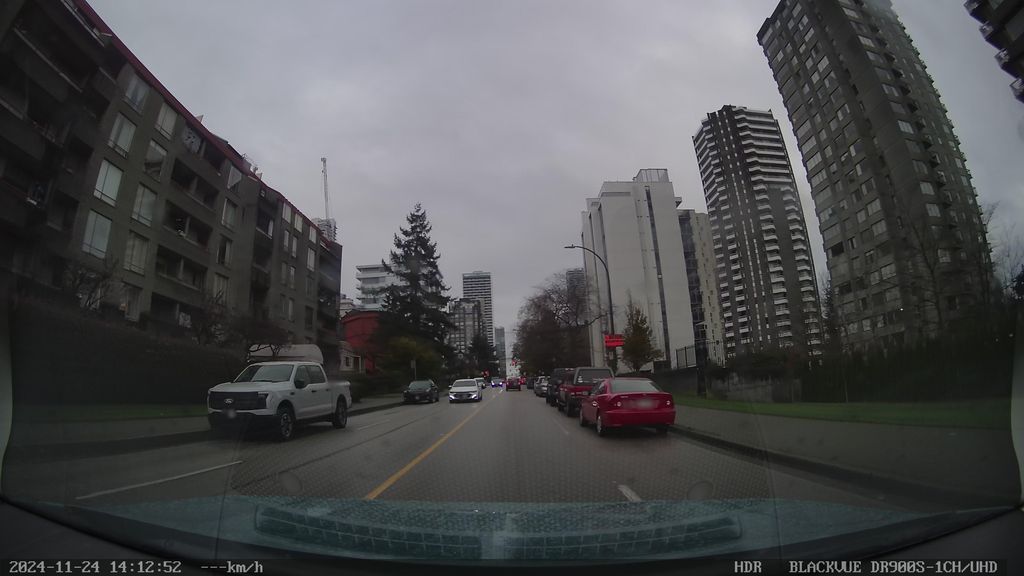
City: vancouver